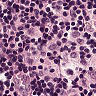
Metastatic tissue present: no